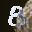
Label: 8